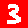
Digit: 3